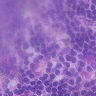
Metastatic tissue present: no